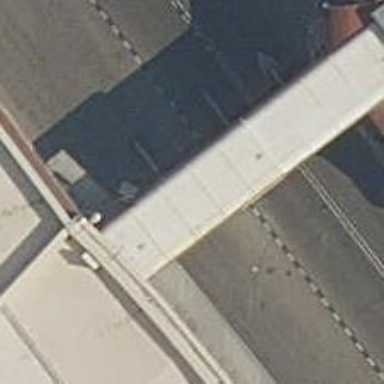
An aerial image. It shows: Airport gate.